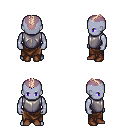
a pixel art fantasy rpg character, male body template, dark elf, purple skin, steel chest armor, robe skirt, white blonde short mohawk hairstyle, brown shoes, four views (front, back, left, right), 2x2 character sprite sheet, small pixel art, hard edges, no anti-aliasing